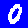
Digit: 0